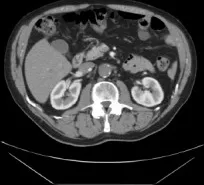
Reconstruction with complete occlusion of infrarenal aorta.
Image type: radiology (ct)